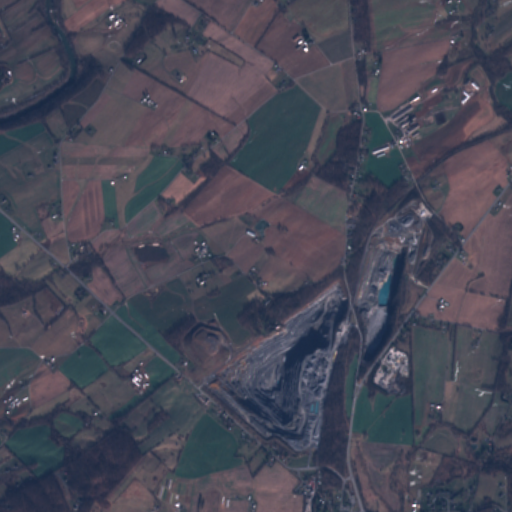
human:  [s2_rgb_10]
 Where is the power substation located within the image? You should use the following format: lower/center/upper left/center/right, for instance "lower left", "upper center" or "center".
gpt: The power substation is located in the center right of the image.
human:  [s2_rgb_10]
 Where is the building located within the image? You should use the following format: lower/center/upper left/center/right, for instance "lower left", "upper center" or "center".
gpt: The building is located in the lower right of the image.
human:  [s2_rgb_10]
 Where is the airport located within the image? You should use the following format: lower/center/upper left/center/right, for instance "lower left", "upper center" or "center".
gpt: There is no airport in the image.